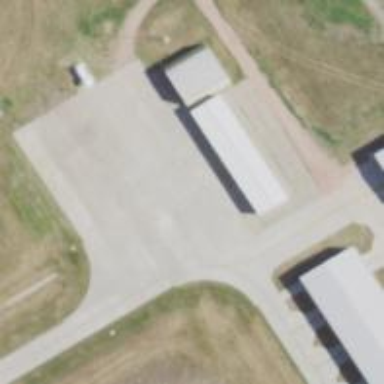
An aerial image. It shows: Image of taxiway at airport.